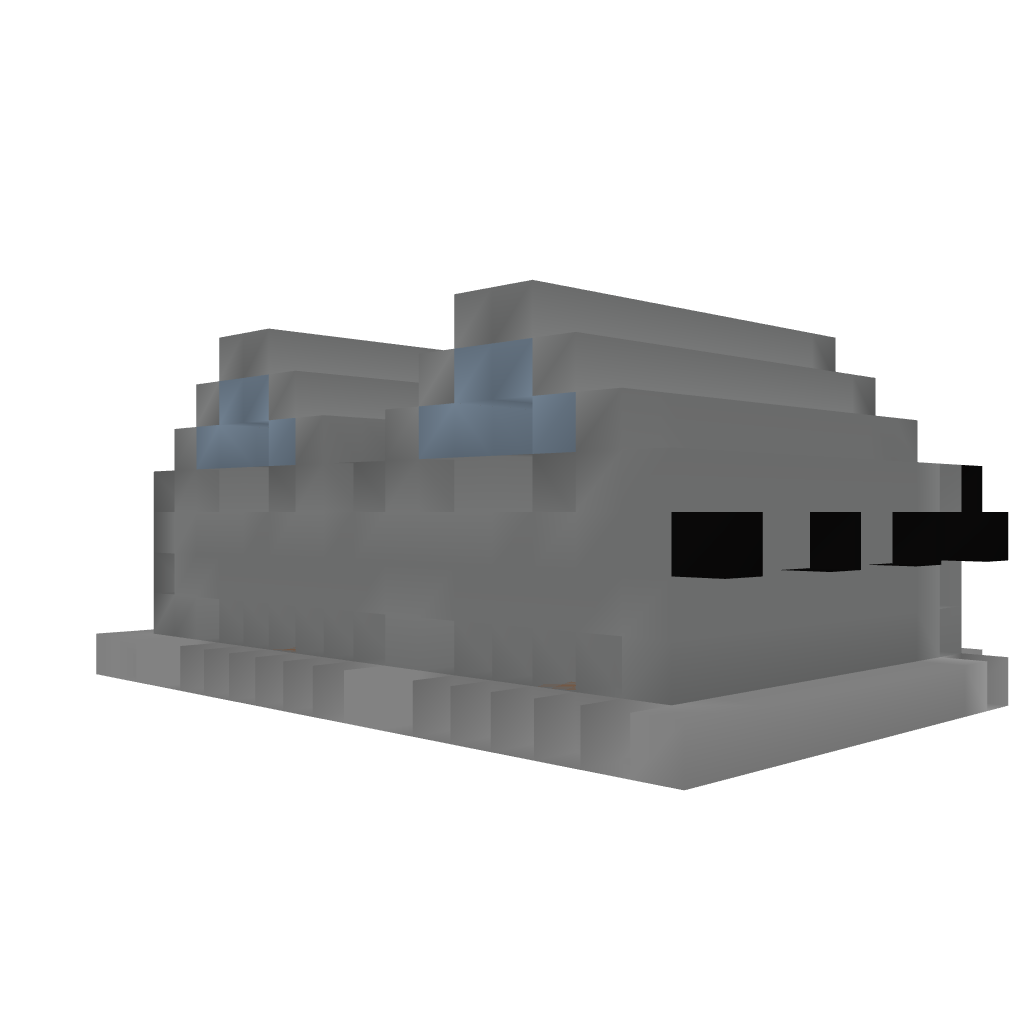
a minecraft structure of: A Small storage building